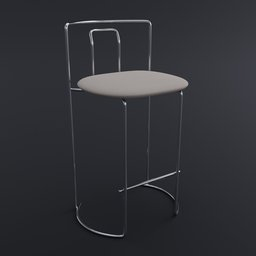
Label: furniture